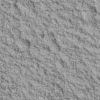
Atmospheric dust classification: not_dusty